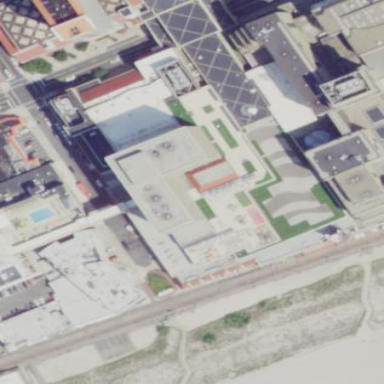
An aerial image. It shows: Hotel building.